Question: I have installed SSH2 as per <URL>. I also checked in PHPInfo, and I can see SSH is working. I.e. It is showing up. However, my code still bombs:

It bombs out with:
'''
Fatal error: require(): Failed opening required 'Net/SSH2.php'
(include_path='.:/usr/lib/php:/usr/local/lib/php.:/usr/lib/php:/usr/local/lib/php/phpseclib')
in SSHConnect.class.inc on line 5
'''
I tried:
'''
locate SSH2.php
'''
And it can't find the files anywhere. So I really have no idea why this is not working? Any ideas?
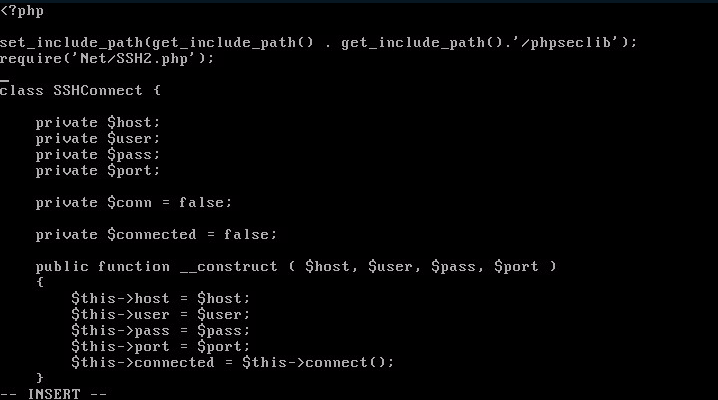
Answer: You installed libssh2 and are trying to use phpseclib. If you want to use phpseclib you can install it via composer or via PEAR. Or you can just go to <URL> , download the *.zip and put it where-ever you like, so long as it's in the include_path.